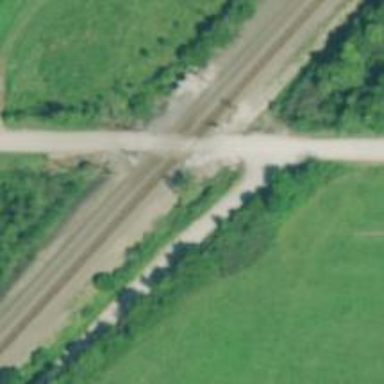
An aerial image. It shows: Railway level crossing.